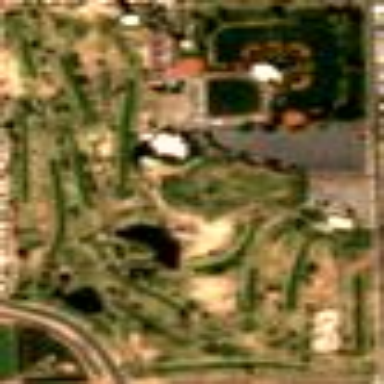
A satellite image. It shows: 18-hole golf course providing leisure land for golf enthusiasts.